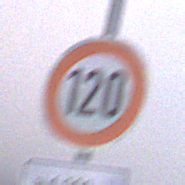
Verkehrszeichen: Geschwindigkeit120
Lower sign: LaengeEinerStrecke5
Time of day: SunriseSunset
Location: Outdoor (Beach)
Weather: Overcast
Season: NotSpecified
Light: Natural